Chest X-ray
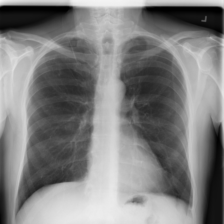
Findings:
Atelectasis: negative
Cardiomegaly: negative
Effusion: negative
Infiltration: positive
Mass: negative
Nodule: negative
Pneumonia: negative
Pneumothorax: negative
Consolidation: negative
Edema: negative
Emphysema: negative
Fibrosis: negative
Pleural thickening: negative
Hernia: negative